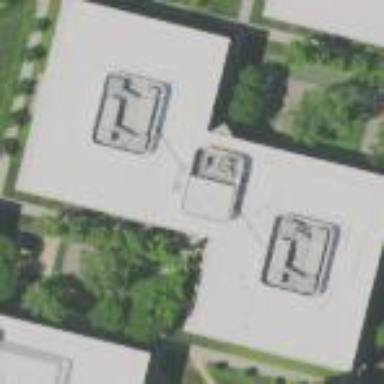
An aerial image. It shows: Office building.